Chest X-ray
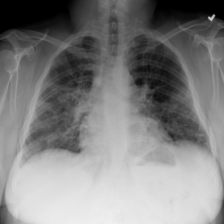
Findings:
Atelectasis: negative
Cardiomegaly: negative
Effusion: negative
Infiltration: positive
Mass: negative
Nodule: negative
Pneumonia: negative
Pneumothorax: negative
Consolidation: negative
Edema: positive
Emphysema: negative
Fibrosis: negative
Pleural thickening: negative
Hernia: negative